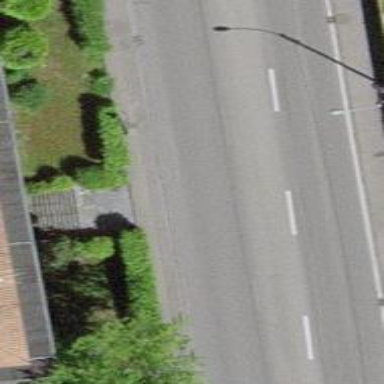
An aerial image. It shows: Platform for public transport on the road.